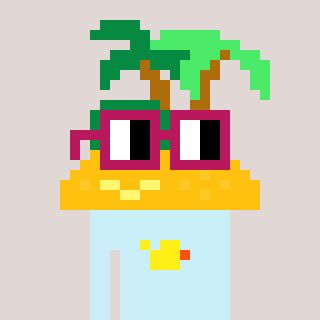
a pixel art character with square dark red glasses, a island-shaped head and a cold-colored body on a warm background